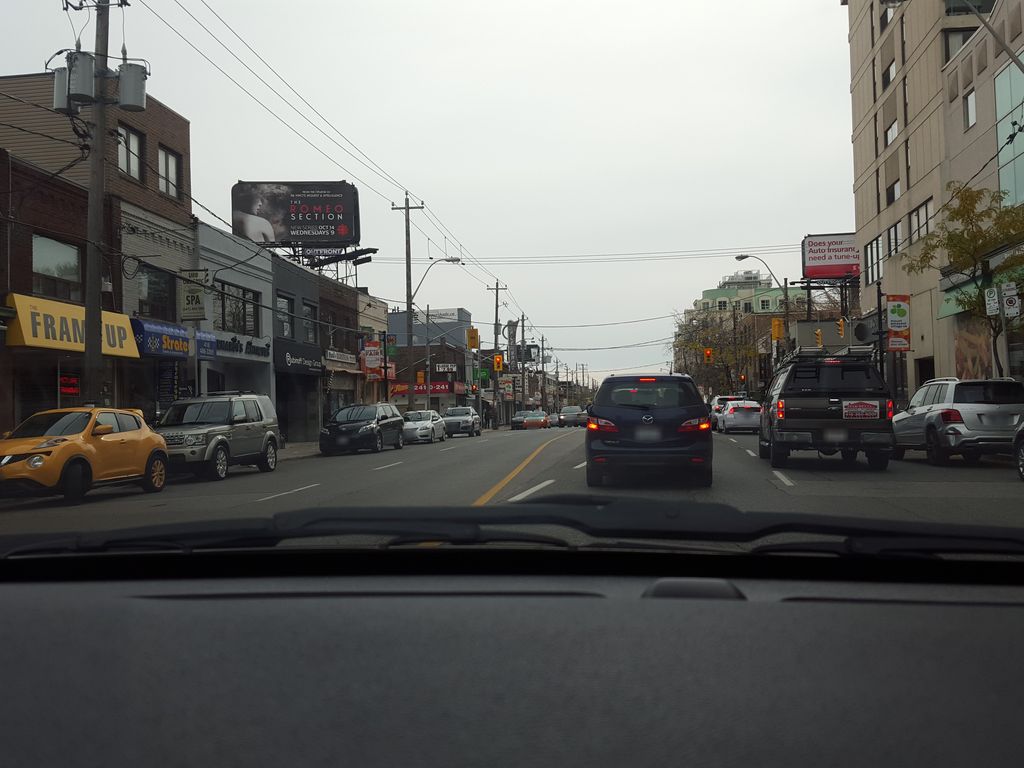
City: toronto